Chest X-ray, PA view. Patient: 89 years old, sex F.
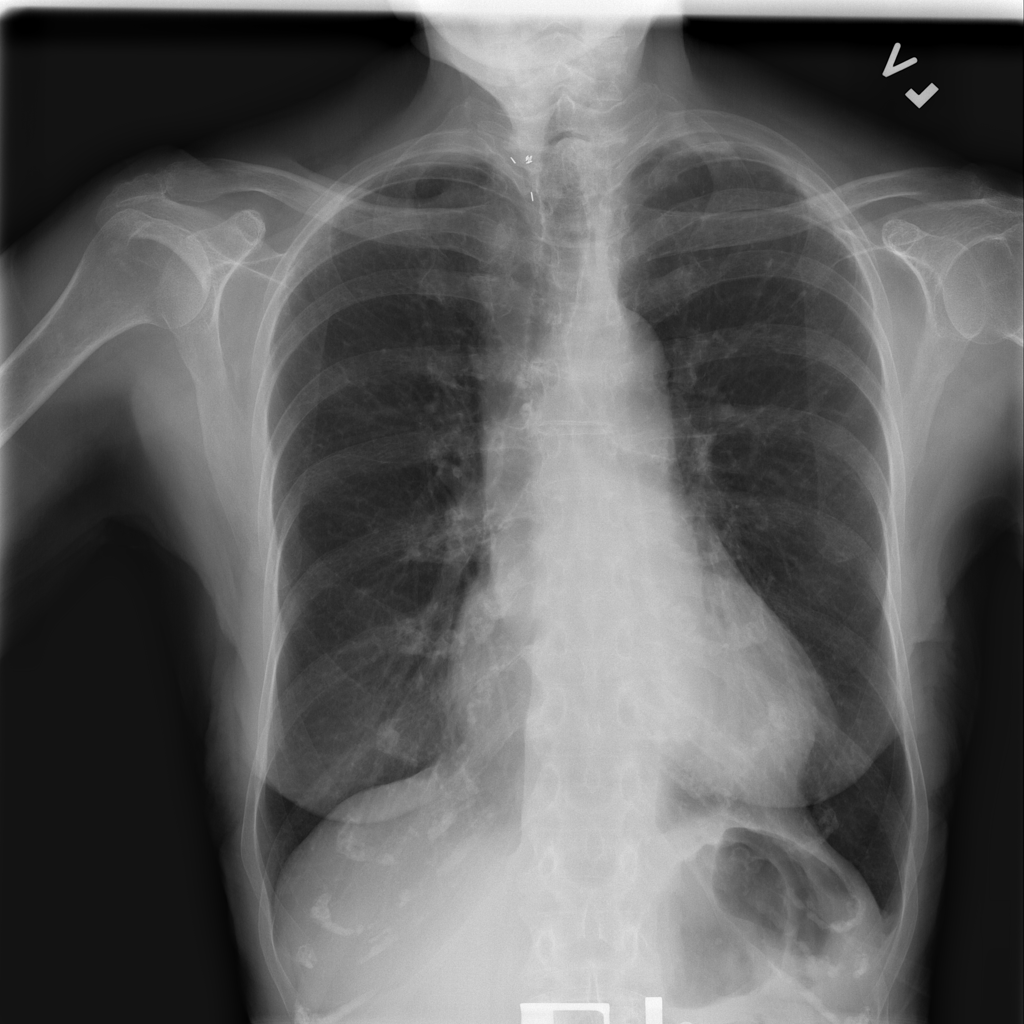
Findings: Cardiomegaly, Infiltration